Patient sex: M
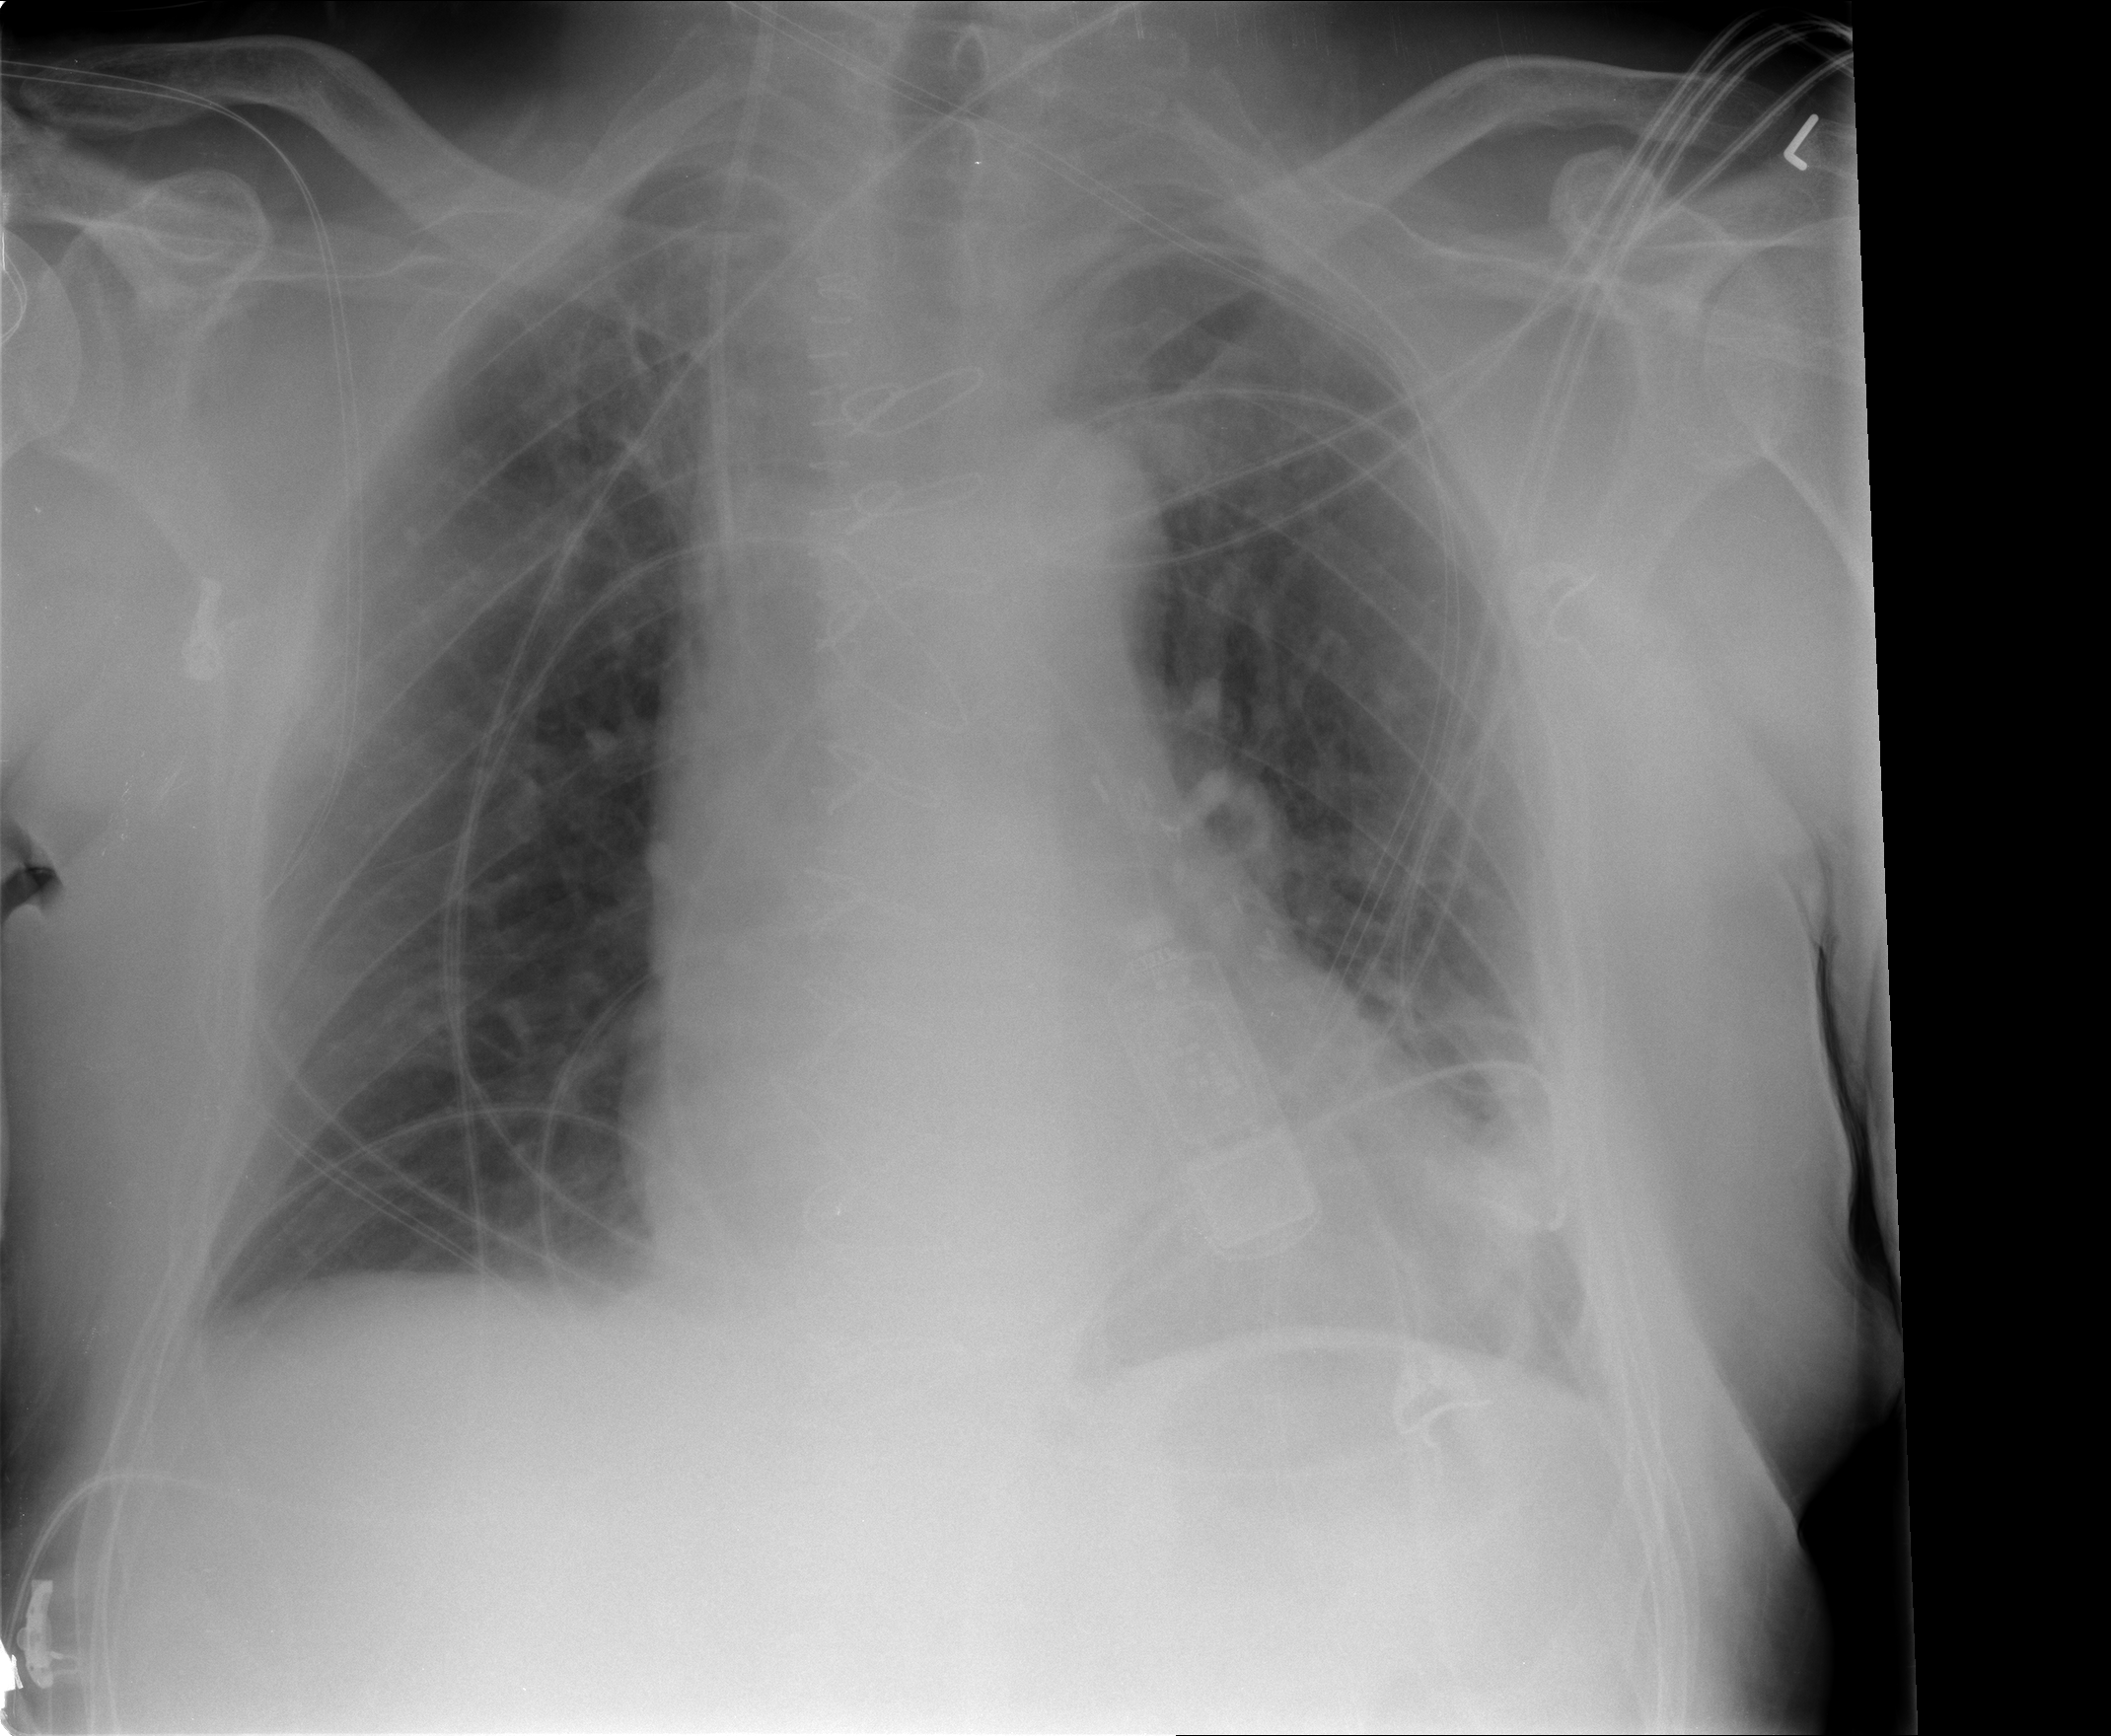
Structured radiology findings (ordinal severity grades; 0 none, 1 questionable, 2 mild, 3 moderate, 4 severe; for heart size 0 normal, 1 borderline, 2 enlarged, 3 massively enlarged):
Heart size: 2
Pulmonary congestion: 1
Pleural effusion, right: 1
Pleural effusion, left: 1
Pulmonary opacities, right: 0
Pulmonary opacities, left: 0
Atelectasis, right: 2
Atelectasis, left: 2